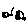
Label: car